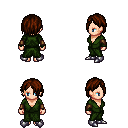
a pixel art fantasy rpg character, female body template, human, light skin, green robe, gold greaves, brown bangs hairstyle, cloth bracers, metal boots, four views (front, back, left, right), 2x2 character sprite sheet, small pixel art, hard edges, no anti-aliasing